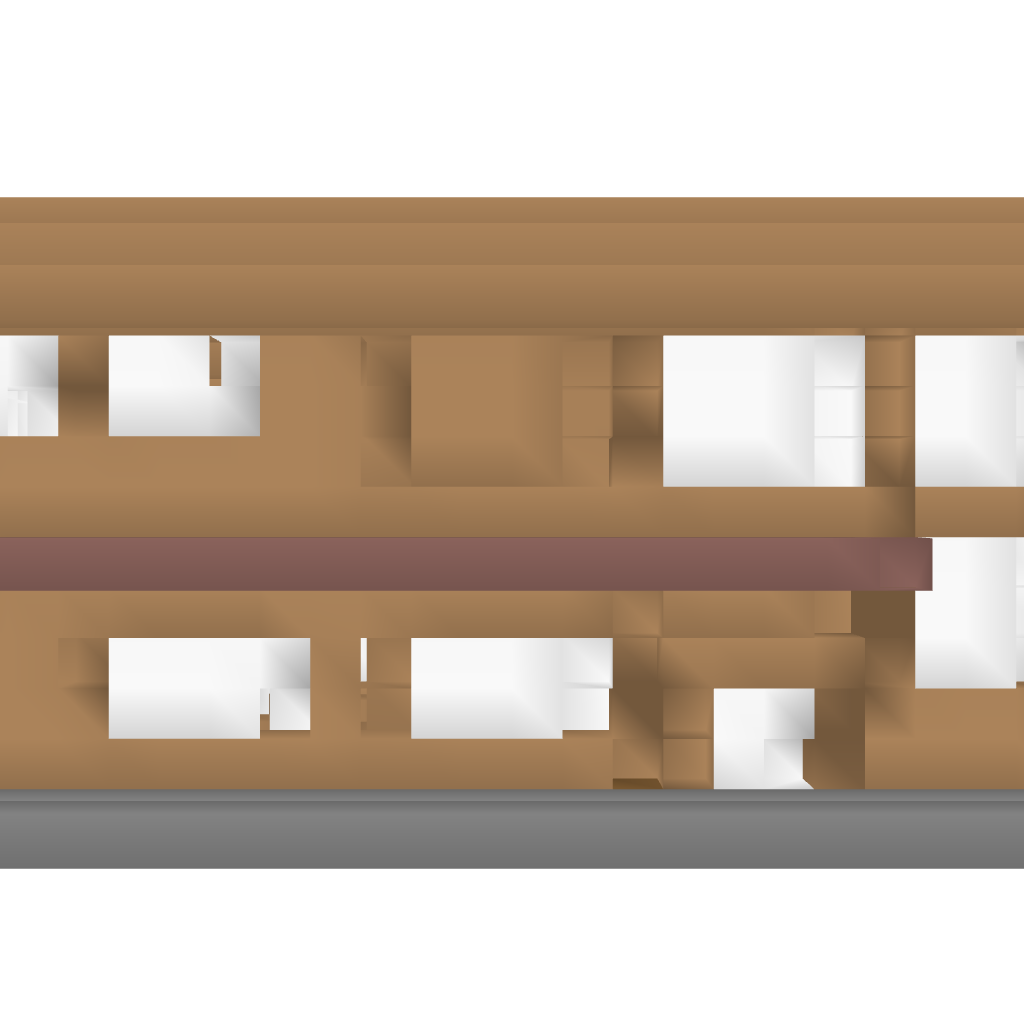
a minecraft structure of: My house good quality